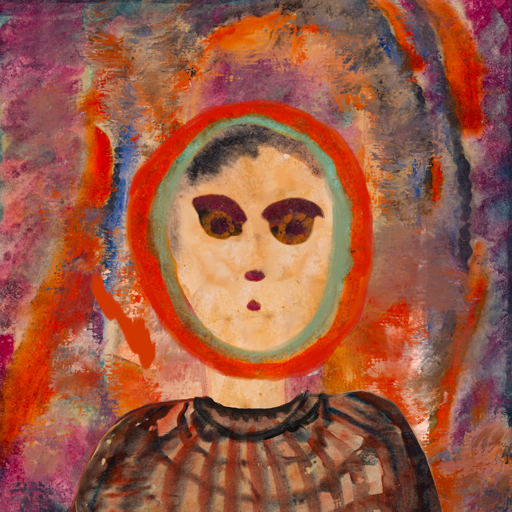
Background: Experience, Head And Neck Front: Childish, Face Front: Doll, Bust: Orphan, Hair Front: Sisters, Head Accessory: Blank, Second Necklace: Blank, Necklace: Orphan, Baby: Blank